Interaction volume radius: 5 \u00c5
Interaction volume height: 35 \u00c5
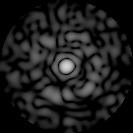
Disorder parameter: 0.8429